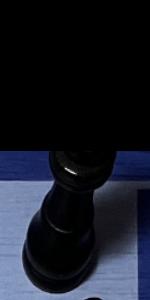
Label: King_Black